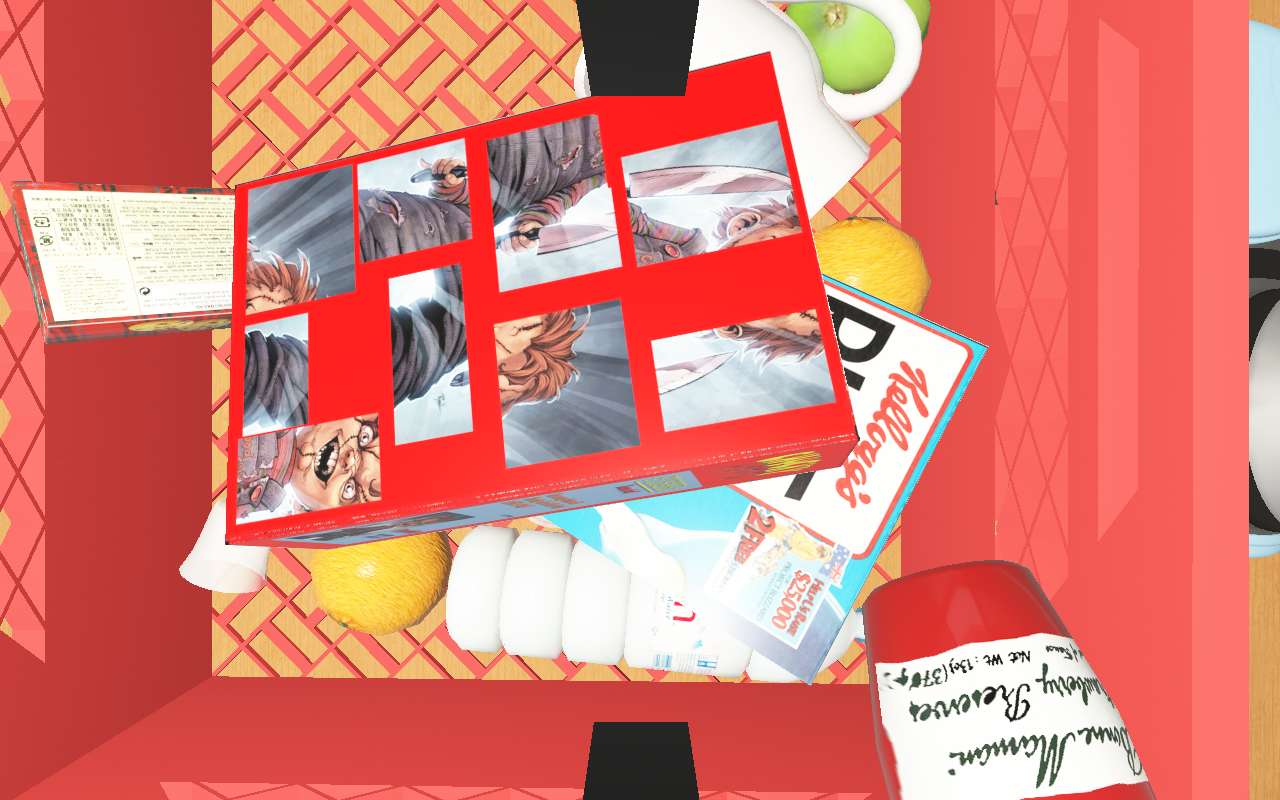
Objects in the scene:
water bottle
apple
apple
orange
spoon
plate
wineglass
cereal box
biscuit box